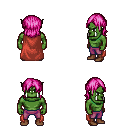
a pixel art fantasy rpg character, male body template, orc, green skin, maroon cape, magenta pants, pink long bangs hairstyle, brown shoes, four views (front, back, left, right), 2x2 character sprite sheet, small pixel art, hard edges, no anti-aliasing